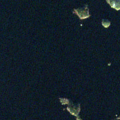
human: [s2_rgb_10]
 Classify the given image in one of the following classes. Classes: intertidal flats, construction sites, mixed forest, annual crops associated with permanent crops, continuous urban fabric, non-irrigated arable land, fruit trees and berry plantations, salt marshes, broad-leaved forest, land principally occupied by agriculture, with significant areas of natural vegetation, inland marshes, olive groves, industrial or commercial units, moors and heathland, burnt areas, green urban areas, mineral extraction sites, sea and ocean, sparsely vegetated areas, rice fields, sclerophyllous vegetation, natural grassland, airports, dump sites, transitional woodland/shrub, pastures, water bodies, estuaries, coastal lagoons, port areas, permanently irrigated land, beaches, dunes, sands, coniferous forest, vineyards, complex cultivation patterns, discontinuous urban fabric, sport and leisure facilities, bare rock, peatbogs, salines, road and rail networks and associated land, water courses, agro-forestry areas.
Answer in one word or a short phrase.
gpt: mixed forest, water bodies